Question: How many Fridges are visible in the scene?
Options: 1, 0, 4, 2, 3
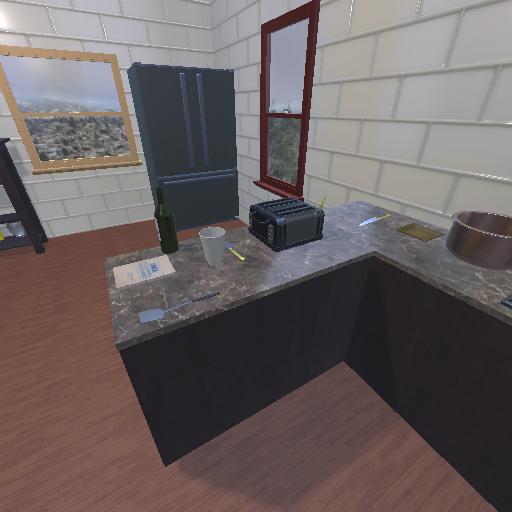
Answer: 1